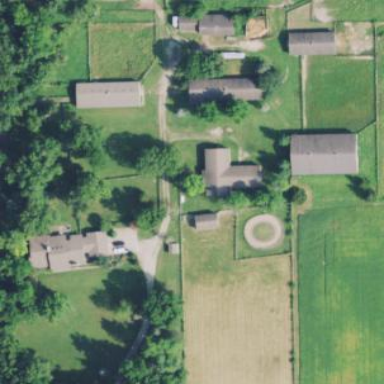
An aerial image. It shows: Farmyard area.